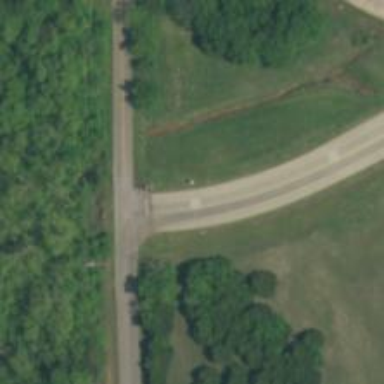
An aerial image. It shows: Tertiary road.